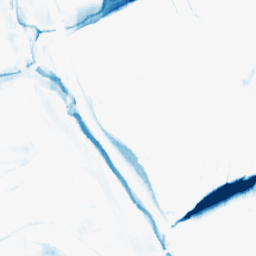
Category: morphological
Decomposition family: morphological_ellipse
Decomposition parameters: operation: closing
width: 30
height: 5
Upsampling method: sinc_blackman
Upsampling parameters: scale: 4
kernel_size: 8
Upsampling scale: 4